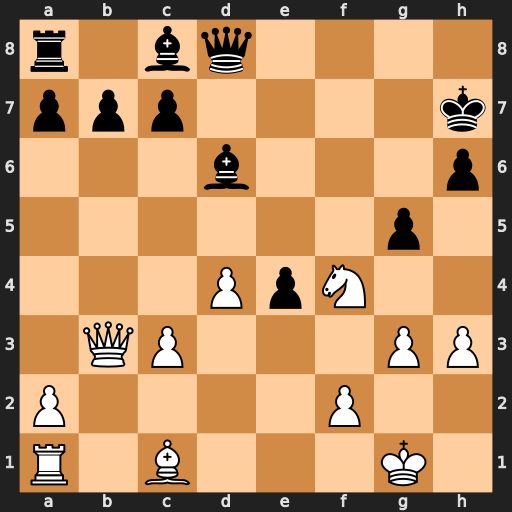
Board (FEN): r1bq4/ppp4k/3b3p/6p1/3PpN2/1QP3PP/P4P2/R1B3K1
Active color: w
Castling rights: -
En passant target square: -
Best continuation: Qf7+ Kh8 Ng6#